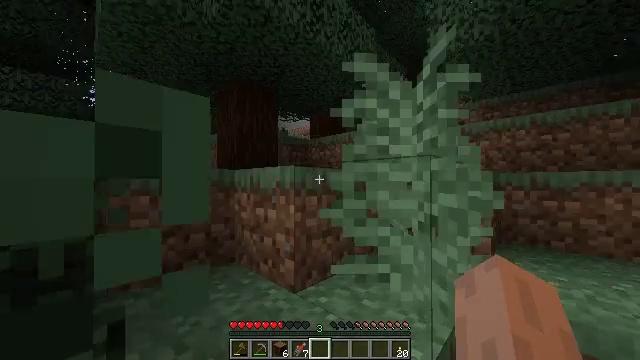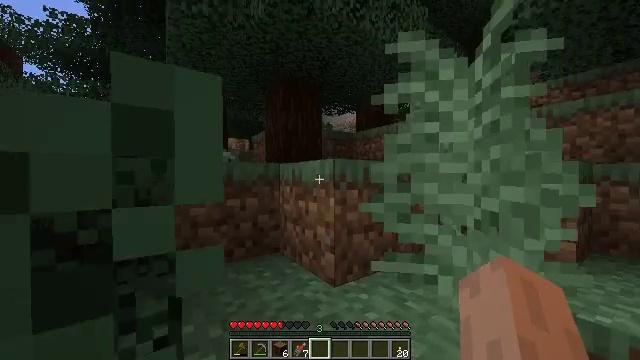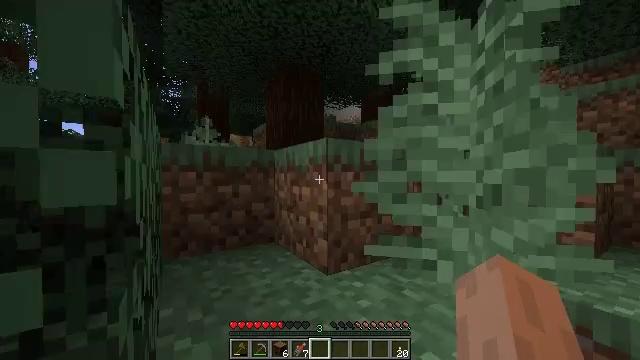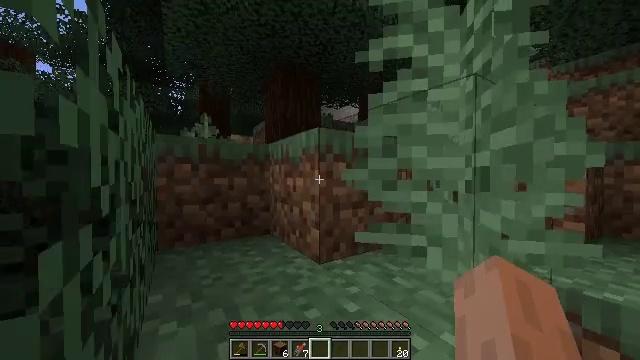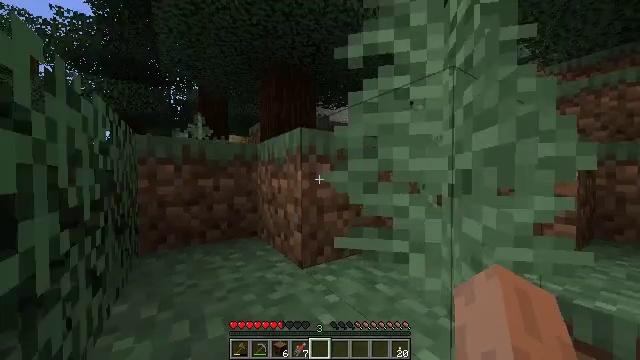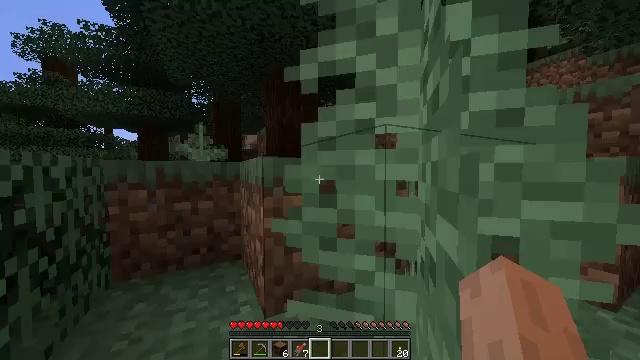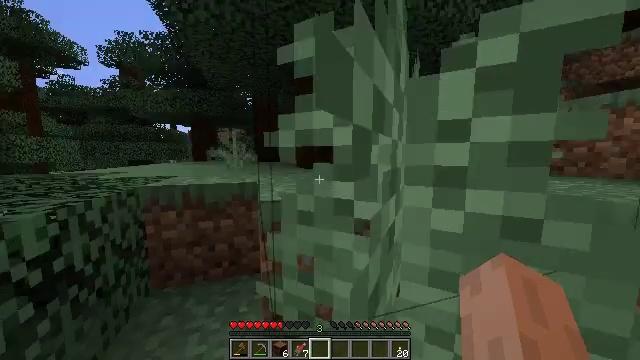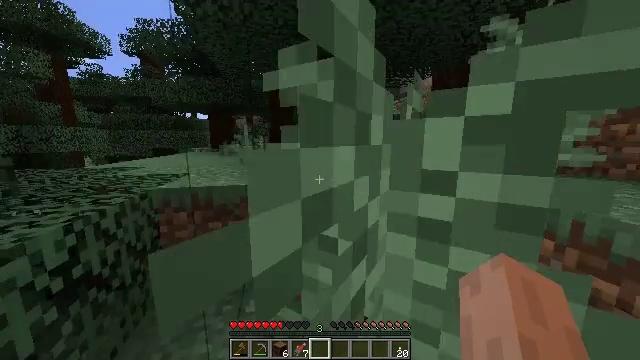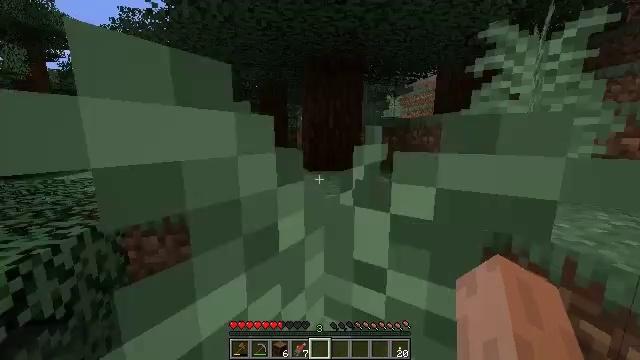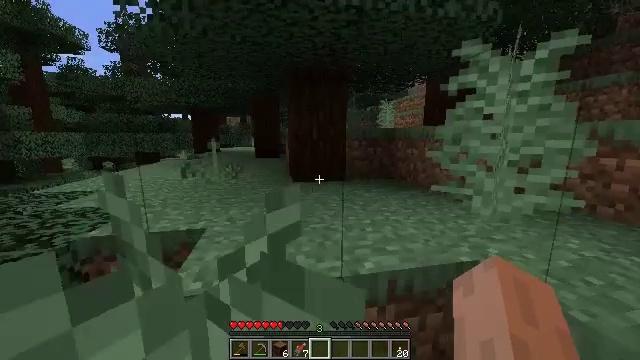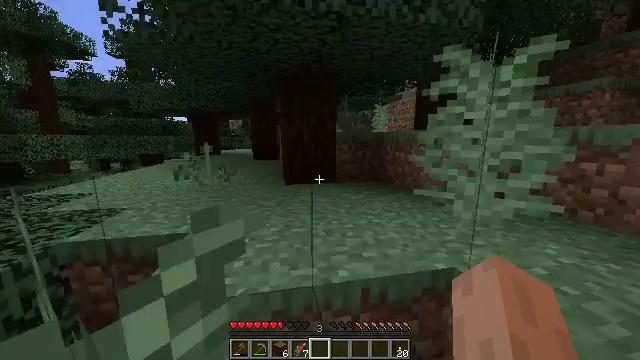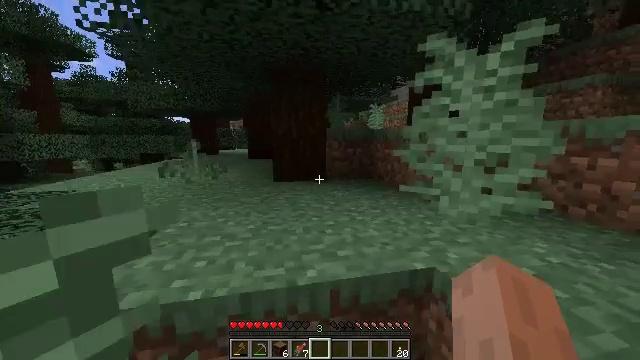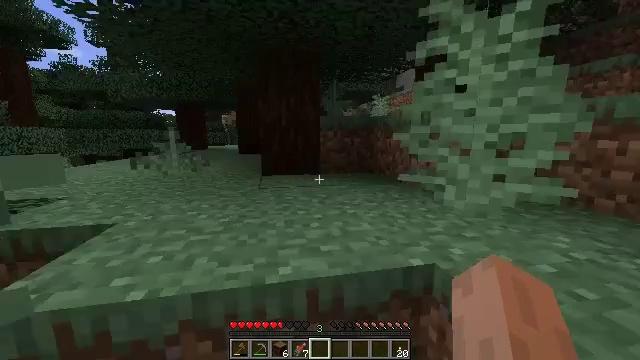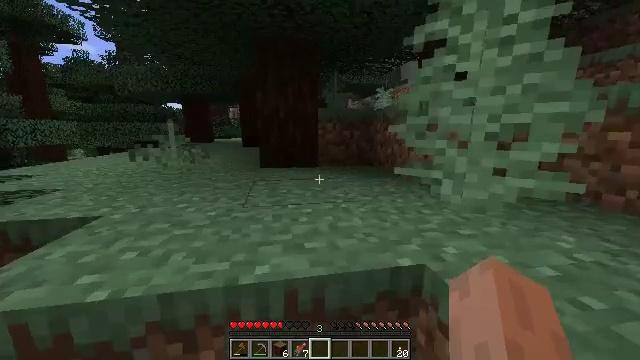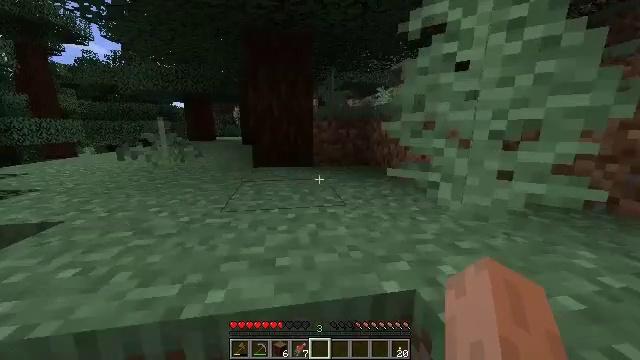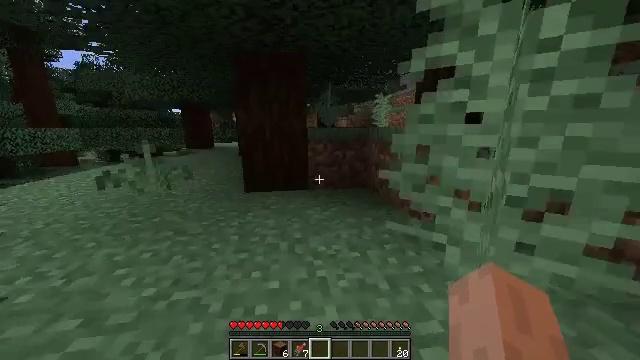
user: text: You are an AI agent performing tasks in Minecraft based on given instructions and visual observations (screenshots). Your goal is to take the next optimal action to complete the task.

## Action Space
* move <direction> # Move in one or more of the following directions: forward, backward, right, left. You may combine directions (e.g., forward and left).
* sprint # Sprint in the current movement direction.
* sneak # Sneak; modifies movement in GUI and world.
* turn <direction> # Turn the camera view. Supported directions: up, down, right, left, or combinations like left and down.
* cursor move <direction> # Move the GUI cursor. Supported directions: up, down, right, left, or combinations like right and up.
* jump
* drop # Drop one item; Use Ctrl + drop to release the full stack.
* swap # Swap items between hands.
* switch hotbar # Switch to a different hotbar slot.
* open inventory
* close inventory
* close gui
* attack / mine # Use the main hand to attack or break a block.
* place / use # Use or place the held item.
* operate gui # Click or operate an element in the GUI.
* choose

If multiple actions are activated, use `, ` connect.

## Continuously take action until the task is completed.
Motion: motion action
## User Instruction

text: Remove a spruce sapling from the inventory.
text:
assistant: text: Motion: move forward and move right, sprint, turn left and down, jump
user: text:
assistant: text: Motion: move forward and move right, sprint, turn left, jump
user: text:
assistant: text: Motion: move forward and move right, sprint, jump
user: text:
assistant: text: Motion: move forward and move right, sprint, jump
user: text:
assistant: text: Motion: move forward and move right, sprint, turn left and down, jump
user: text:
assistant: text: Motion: move forward and move right, sprint, turn left and down, jump
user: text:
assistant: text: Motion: move forward and move right, sprint, turn left and down, jump
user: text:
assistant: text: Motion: move forward and move right, sprint, jump
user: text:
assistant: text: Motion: move forward, sprint, jump
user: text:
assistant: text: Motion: move forward, sprint, jump
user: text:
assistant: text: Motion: move forward, sprint, jump
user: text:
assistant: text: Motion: move forward, sprint, jump
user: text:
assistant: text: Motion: move forward, sprint, turn left and down, jump
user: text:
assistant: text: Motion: move forward, sprint, jump
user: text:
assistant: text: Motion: move forward, sprint, jump
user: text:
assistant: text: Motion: move forward, sprint, jump
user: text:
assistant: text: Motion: move forward, sprint, jump
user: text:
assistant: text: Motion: move forward, sprint, turn left and down, jump
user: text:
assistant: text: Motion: move forward, sprint, turn left and down, jump
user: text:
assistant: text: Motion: move forward, sprint, turn left and down, jump
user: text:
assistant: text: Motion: move forward, sprint, jump
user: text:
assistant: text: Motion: move forward, sprint, jump
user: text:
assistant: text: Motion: move forward, sprint, jump
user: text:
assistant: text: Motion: move forward, sprint
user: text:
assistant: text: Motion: move forward, sprint
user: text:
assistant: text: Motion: move forward, sprint
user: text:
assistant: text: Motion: move forward, sprint
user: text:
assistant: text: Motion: move forward, sprint
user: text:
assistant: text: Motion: move forward, sprint
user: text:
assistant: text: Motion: move forward, sprint